Question: I finally managed to write a code to identify all the loops possible with the current configuration. For example, for the image below, the following is the input to my program.

'''
network2=Pipes.NetworkManager(vertices=[1,2,3,4],
nodes=[(1,2),(1,3),(1,4),(2,1),(2,3),
(2,4),(3,1),(3,2),(3,4),(4,1),(4,2),(4,3)])
network2.search_loop()
'''
Now, I have hard-time in filtering the data from my output to find the unique loop.
This is the result:
'''
starting search from 1
--------------------------------------------------------
the loop is complete [1, 2, 3, 1]
the loop is complete [1, 2, 3, 4, 1]
the loop is complete [1, 2, 4, 1]
the loop is complete [1, 2, 4, 3, 1]
the loop is complete [1, 3, 2, 1]
the loop is complete [1, 3, 2, 4, 1]
the loop is complete [1, 3, 4, 1]
the loop is complete [1, 3, 4, 2, 1]
the loop is complete [1, 4, 2, 1]
the loop is complete [1, 4, 2, 3, 1]
the loop is complete [1, 4, 3, 1]
the loop is complete [1, 4, 3, 2, 1]
--------------------------------------------------------
starting search from 2
--------------------------------------------------------
the loop is complete [2, 1, 3, 2]
the loop is complete [2, 1, 3, 4, 2]
the loop is complete [2, 1, 4, 2]
the loop is complete [2, 1, 4, 3, 2]
the loop is complete [2, 3, 1, 2]
the loop is complete [2, 3, 1, 4, 2]
the loop is complete [2, 3, 4, 1, 2]
the loop is complete [2, 3, 4, 2]
the loop is complete [2, 4, 1, 2]
the loop is complete [2, 4, 1, 3, 2]
the loop is complete [2, 4, 3, 1, 2]
the loop is complete [2, 4, 3, 2]
--------------------------------------------------------
starting search from 3
--------------------------------------------------------
the loop is complete [3, 1, 2, 3]
the loop is complete [3, 1, 2, 4, 3]
the loop is complete [3, 1, 4, 2, 3]
the loop is complete [3, 1, 4, 3]
the loop is complete [3, 2, 1, 3]
the loop is complete [3, 2, 1, 4, 3]
the loop is complete [3, 2, 4, 1, 3]
the loop is complete [3, 2, 4, 3]
the loop is complete [3, 4, 1, 2, 3]
the loop is complete [3, 4, 1, 3]
the loop is complete [3, 4, 2, 1, 3]
the loop is complete [3, 4, 2, 3]
--------------------------------------------------------
starting search from 4
--------------------------------------------------------
the loop is complete [4, 1, 2, 3, 4]
the loop is complete [4, 1, 2, 4]
the loop is complete [4, 1, 3, 2, 4]
the loop is complete [4, 1, 3, 4]
the loop is complete [4, 2, 1, 3, 4]
the loop is complete [4, 2, 1, 4]
the loop is complete [4, 2, 3, 1, 4]
the loop is complete [4, 2, 3, 4]
the loop is complete [4, 3, 1, 2, 4]
the loop is complete [4, 3, 1, 4]
the loop is complete [4, 3, 2, 1, 4]
the loop is complete [4, 3, 2, 4]
--------------------------------------------------------
'''
I used the recursion( what else might be the better choice?) to solve the problem. Now after I obtain the result, I am finding it difficult to filter those results and to find the unique loops. My understanding of graph theory is limited( I just started reading about it). What might be the effective way of finding the unique loop from this identified loops?
Thanks for one answer which suggested that duplicate loop has the property of staying the same when reversed. For eg:
'''
[1,2,3,1]
[1,3,2,1]
[2,3,1,2]
'''
Iff it starts from the same vertex as first and second one in above case, reversing will indicate that those are same loops but in the third case, although it is the same loop as the first two, the situation is little tricky. Now the reverse should be done through the third vertex in that loop. This complication will increase when the number of vertex forming the loop increases. As such, any algorithms that effectively simplifies this problem? I see some recursive pattern here but still it is little complicated and would lie to know if somebody can suggest simple solutions.
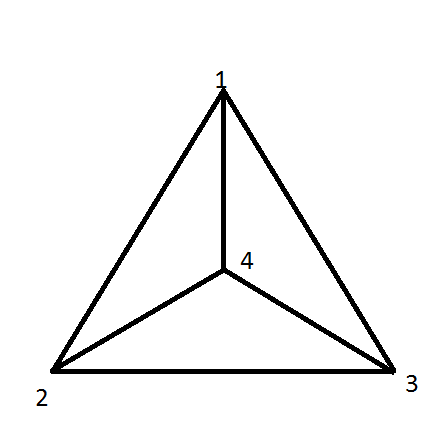
Answer: Note that a loop duplicate has the property that if you reverse the order of it you'll get the original loop.
To make your life easy, you can decide that you'll take the loop that has the lesser lexicographic index to your solution. Which means, if you found the loops '1->3->2->1' and '1->2->3->1' (which are equal by your definition), you'll take '1->2->3->1' to the solution.
Best way to proceed from this point would be to reverse each loop you found, if the reverse mode has a lower lexicographic index than the original, ignore the loop. otherwise add it to the solution.
You can check the lexicographic index by a very simple method, just create a number out of the order of vertices.
For example: translate '1->2->3->1' to '1231' and '1->3->2->1' to '1321'. '1231' is less than '1321', thus '1->2->3->1' will be taken to the solution and '1->3->2->1' will be ignored.
In order to eliminate duplicated loops that don't share the same starting (like in your example, '1->3->2->1' and '2->1->3->2', you can ignore any loop for which the first vertex index is not the smallest index in the loop. here '2->1->3->2' can be ignored as the index '2' is not the smallest in the loop.